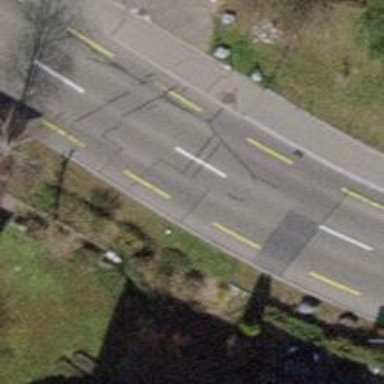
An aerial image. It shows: Tertiary road with asphalt surface and cycle lane.